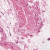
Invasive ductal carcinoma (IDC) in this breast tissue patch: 0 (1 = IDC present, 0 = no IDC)